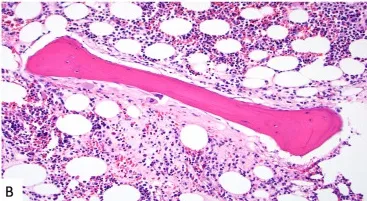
Bone marrow core biopsy histology. (B) This area is composed of fibrosis and a spindled, small-sized lymphoid infiltrate (hematoxylin and eosin, 200x). CD20 (100x) demonstrate an atypical CD20(+). Cell population arranged solely in a paratrabecular location throughout the entire core biopsy, supporting a diagnosis of lymphoma.
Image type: pathology (h&e)